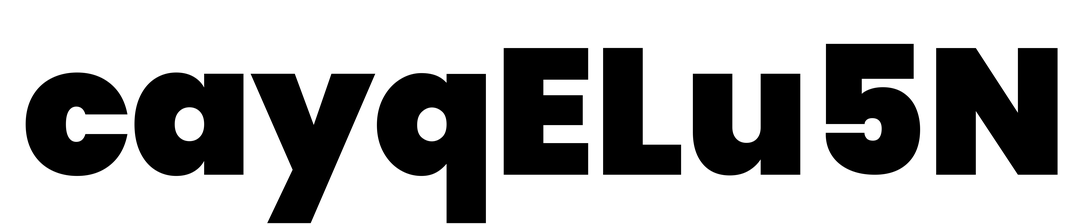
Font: Poppins-Black